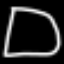
Label: square